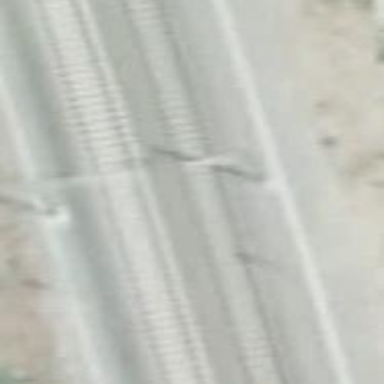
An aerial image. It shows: Railway track with contact line for electrification.